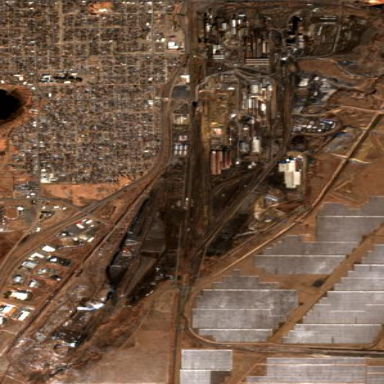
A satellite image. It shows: Industrial area.